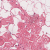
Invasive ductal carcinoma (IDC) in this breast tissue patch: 0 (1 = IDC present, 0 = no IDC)